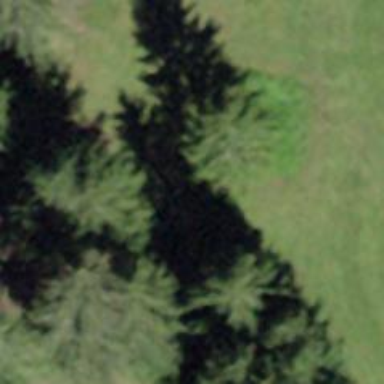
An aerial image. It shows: Forest area.